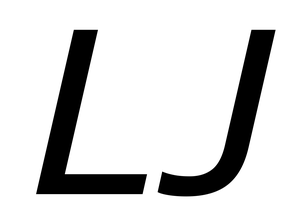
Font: InstrumentSans-Italic_Medium_Italic